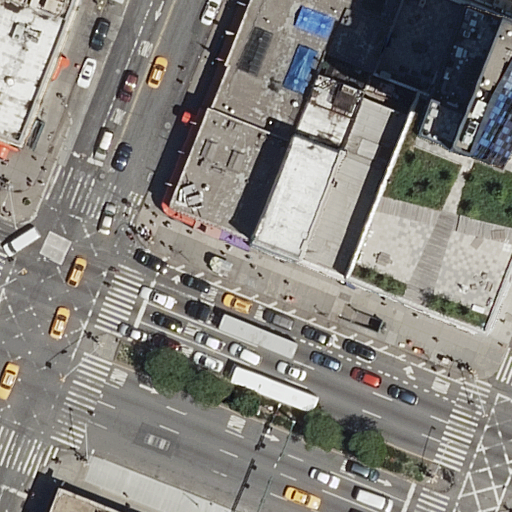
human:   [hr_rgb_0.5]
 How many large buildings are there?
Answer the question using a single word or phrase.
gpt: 3

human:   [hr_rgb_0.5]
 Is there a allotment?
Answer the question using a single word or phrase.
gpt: no

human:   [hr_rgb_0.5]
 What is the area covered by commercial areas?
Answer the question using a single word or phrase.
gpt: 0m2

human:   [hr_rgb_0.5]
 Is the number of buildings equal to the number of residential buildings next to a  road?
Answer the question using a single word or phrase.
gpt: yes

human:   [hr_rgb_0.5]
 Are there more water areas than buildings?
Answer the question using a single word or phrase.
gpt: no

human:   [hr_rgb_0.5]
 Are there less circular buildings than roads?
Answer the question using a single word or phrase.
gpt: yes

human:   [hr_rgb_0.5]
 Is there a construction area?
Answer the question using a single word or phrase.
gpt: no

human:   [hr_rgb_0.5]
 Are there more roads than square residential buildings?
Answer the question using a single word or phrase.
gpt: yes

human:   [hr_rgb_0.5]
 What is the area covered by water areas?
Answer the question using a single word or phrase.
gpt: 0m2

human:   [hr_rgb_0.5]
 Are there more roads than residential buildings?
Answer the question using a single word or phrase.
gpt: yes

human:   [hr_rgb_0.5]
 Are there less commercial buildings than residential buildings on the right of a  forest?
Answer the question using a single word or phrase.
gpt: no

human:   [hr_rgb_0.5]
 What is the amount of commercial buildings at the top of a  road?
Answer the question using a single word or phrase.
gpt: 0

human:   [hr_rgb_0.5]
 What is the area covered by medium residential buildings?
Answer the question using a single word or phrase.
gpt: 1149m2

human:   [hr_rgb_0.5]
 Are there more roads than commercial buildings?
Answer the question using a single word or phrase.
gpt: yes

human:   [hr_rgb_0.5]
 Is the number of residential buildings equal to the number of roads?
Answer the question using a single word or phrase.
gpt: no

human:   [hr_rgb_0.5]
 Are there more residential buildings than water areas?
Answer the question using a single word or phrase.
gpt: yes

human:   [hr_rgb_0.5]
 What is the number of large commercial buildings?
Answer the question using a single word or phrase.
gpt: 0

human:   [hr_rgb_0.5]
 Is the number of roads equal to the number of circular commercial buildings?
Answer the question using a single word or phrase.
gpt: no

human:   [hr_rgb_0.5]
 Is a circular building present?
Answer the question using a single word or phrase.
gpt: no

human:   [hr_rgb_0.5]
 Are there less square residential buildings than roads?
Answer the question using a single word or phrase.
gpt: yes

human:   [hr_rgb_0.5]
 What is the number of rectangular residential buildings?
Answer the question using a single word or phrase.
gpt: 5

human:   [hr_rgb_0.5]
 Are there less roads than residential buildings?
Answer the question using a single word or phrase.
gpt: no

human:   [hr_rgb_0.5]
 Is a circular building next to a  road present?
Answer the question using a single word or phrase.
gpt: no

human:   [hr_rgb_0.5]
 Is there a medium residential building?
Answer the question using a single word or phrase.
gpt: yes

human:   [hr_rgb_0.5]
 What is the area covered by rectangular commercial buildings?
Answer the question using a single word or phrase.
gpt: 0m2

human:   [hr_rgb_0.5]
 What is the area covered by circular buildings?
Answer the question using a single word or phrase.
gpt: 0m2

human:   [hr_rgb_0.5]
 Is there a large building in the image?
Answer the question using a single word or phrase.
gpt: yes

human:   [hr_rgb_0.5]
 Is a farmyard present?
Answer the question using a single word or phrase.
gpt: no

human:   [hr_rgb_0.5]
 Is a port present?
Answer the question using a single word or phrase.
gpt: no

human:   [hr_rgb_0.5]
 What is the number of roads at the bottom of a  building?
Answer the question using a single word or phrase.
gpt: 21

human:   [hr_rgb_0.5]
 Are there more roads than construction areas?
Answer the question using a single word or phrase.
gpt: yes

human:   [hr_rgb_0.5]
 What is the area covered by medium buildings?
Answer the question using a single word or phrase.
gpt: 1149m2

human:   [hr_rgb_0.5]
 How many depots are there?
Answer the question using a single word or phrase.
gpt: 0

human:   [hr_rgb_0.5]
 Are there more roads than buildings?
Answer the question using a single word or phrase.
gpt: yes

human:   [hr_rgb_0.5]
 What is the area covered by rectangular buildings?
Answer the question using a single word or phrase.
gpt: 1775m2

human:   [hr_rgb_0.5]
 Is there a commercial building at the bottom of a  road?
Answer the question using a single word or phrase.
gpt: no